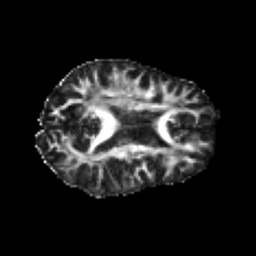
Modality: FA
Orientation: axial
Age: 20
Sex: female
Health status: healthy
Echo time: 0.074 s